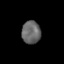
Tissue: prostate
Cell type: T cells
Senescence score: 0.2928
Nuclear area (px): 423
Mean DAPI intensity: 102.82